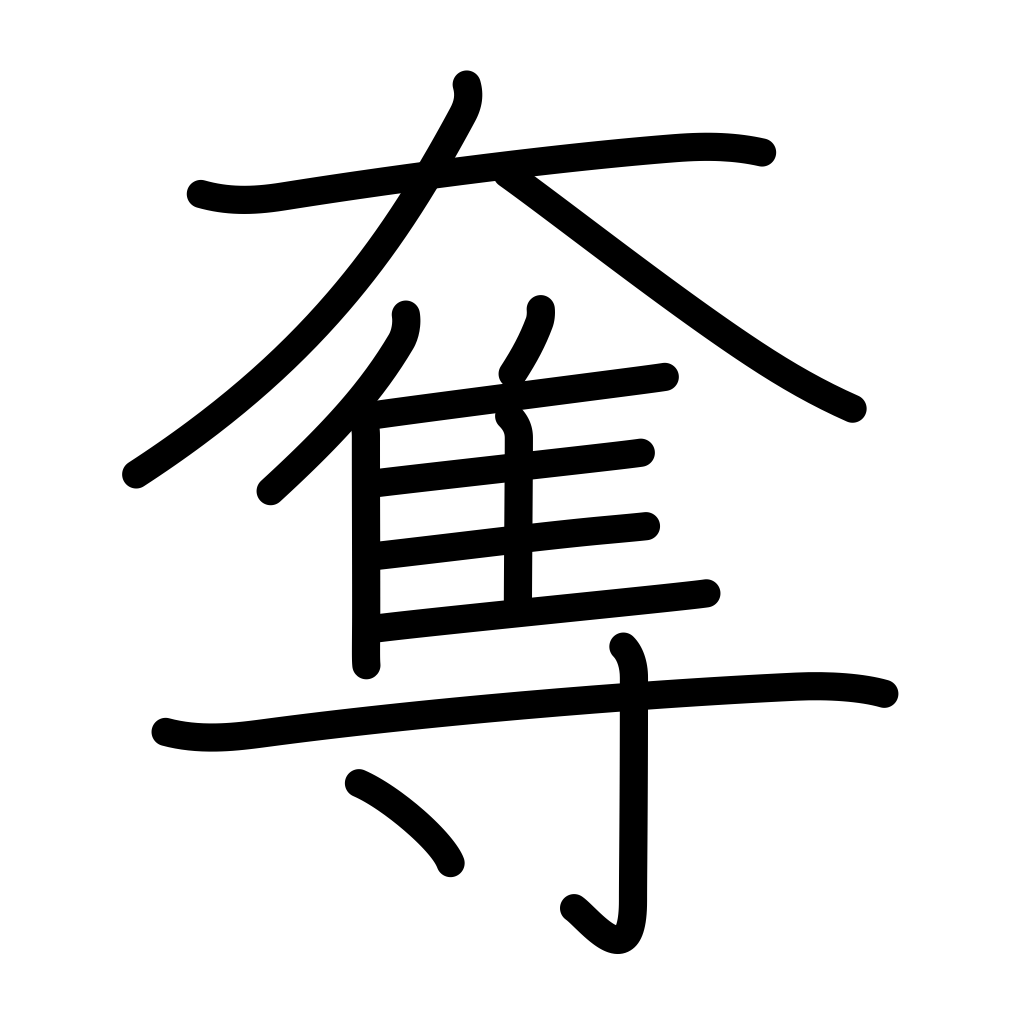
Meaning: rob, take by force, snatch away, dispossess, plunder, usurp